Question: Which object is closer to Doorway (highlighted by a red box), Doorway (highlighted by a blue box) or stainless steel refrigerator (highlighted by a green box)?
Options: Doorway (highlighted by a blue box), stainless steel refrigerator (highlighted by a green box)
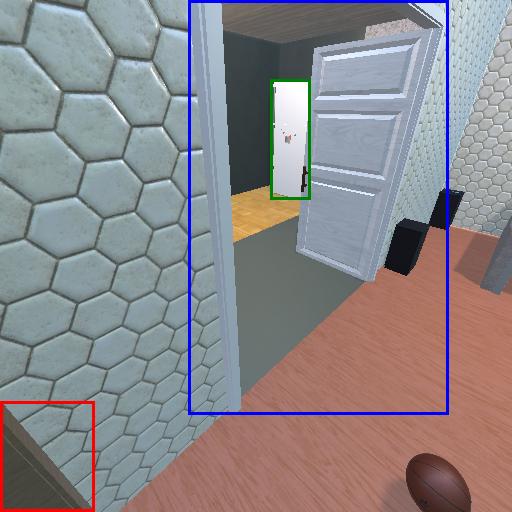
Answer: Doorway (highlighted by a blue box)